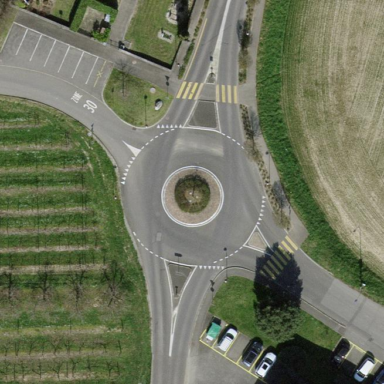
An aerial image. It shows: Unclassified asphalt road with roundabout junction.